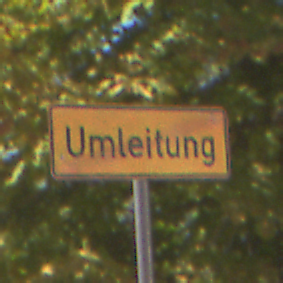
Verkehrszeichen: EndeDerUmleitungsankuendigung
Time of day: MorningAfternoon
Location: Outdoor (Nature)
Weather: Clear
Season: Summer
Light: Natural